Question: I am trying to deserialize . It is being deserialized, that I know, because it is making equal number of array items as in the json string. But the items\objects of array are empty(null).
here is the json which is being returned.
'''
[{
"ID": "BM101",
"courseName": "Mas Communications",
"courseShortName": "MC",
"isSynchronized": "0"
}, {
"ID": "CS105",
"courseName": "Discrete Mathematics",
"courseShortName": "DM",
"isSynchronized": "0"
}, {
"ID": "CS65",
"courseName": "Linera Algebra",
"courseShortName": "LA",
"isSynchronized": "0"
}, {
"ID": "SE951",
"courseName": "Digital Image Processing",
"courseShortName": "DIP",
"isSynchronized": "0"
}]
'''
here is the class I made to deserialize it.
'''
namespace ASAS
{
public class Serial_Courses
{
string ID {set;get;}
string courseName {set;get;}
string courseShortName{set;get;}
string isSynchronized { set; get; }
}
}
'''
here is my code, I am using Newonsoft.JSON
'''
var json = new WebClient().DownloadString(url);
Serial_Courses[] sc = JsonConvert.DeserializeObject<Serial_Courses[]>(json);
'''
Here is the debugged value of string 'json' which I am recieving
'"[{"ID":"BM101","courseName":"Mas Communications","courseShortName":"MC","isSynchronized":"0"},{"ID":"CS105","courseName":"Discrete Mathematics","courseShortName":"DM","isSynchronized":"0"},{"ID":"CS65","courseName":"Linera Algebra","courseShortName":"LA","isSynchronized":"0"},{"ID":"SE951","courseName":"Digital Image Processing","courseShortName":"DIP","isSynchronized":"0"}]"'
when is being deserialized I'm getting array of four objects but the members are all null, take a look at the following screen-cap

p.s I am using PHP to create this json, here is my php code.
'''
<?php
header("Content-Type:application/json");
include('dblink.php');
$query = "";
if($_GET["mode"] == "1")
$query = "SELECT * FROM courses";
elseif($_GET["mode"] == "2")
$query = "SELECT * FROM grades";
elseif($_GET["mode"] == "3")
$query = "SELECT * FROM students";
elseif($_GET["mode"] == "4")
$query = "SELECT * FROM student_courses";
elseif($_GET["mode"] == "5")
$query = "SELECT * FROM student_lecture";
elseif($_GET["mode"] == "6")
$query = "SELECT * FROM teacher";
elseif($_GET["mode"] == "7")
$query = "SELECT * FROM teacher_courses";
elseif($_GET["mode"] == "8")
$query = "SELECT * FROM timetable";
elseif($_GET["mode"] == "9")
$query = "SELECT * FROM user_accounts";
$result = mysql_query($query);
$json_response = "";
if( mysql_num_rows($result)==1)
{
$r = mysql_fetch_assoc($result);
$json_response = json_encode($r);
}
elseif(mysql_num_rows($result)>1)
{
$firsttime = 0;
$json_response = "[";
while( $r = mysql_fetch_assoc($result) )
{
if($firsttime != 0)
{
$json_response .= ",";
}
$json_response .= json_encode($r);
$firsttime = 1;
}
$json_response .= "]";
}
echo $json_response;
?>
'''
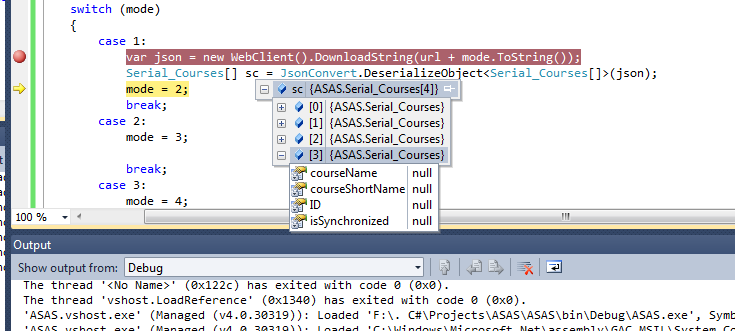
Answer: Newtonsoft can't access the properties of your 'Serial_Courses' object and thus can't deserialize the JSON properties into them. When access modifiers aren't specified on the properties of a class, they are 'private' <URL>. If you add 'public' to your properties, the deserialization should work as expected.